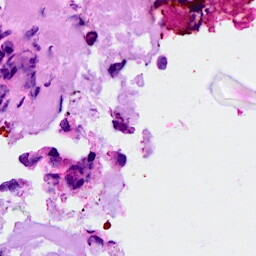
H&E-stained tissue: Breast